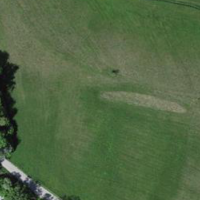
EUNIS habitat code: 16
Species observed at this site:
Ciconia ciconia
Gryllus campestris